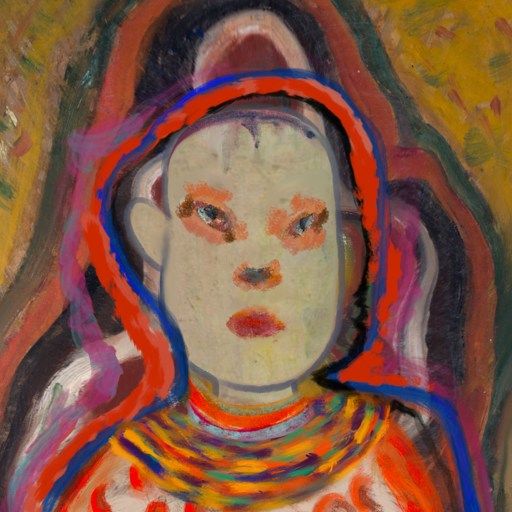
Background: AfterRaid, Head And Neck Front: Hill_Girl, Face Front: Boggyland, Bust: Rupkatha, Hair Front: Experience, Head Accessory: Blank, Second Necklace: An_Impression_2, Necklace: Sisters, Baby: Blank